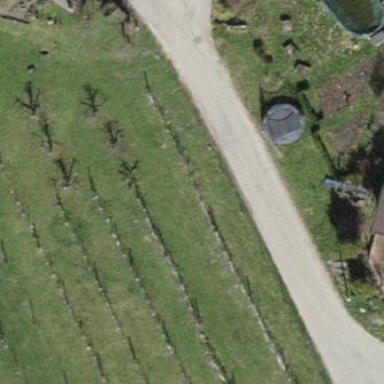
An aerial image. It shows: Orchard.